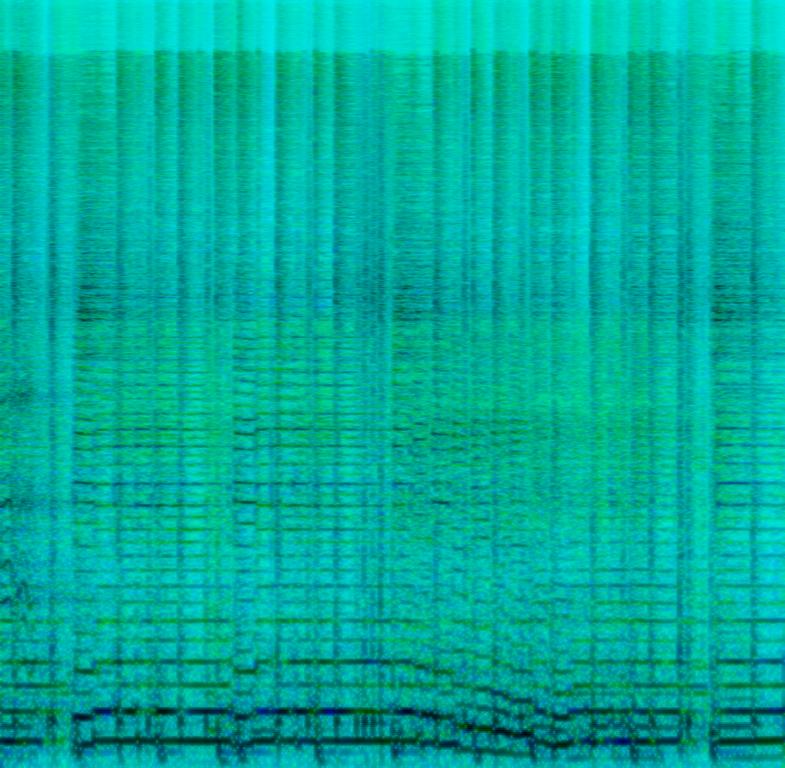
A male singer sings this cool spirited melody. The song is medium tempo with a steady drumming rhythm, guitar playing lead, guitar strumming, strong bass line and various percussion hits. The song is exciting and energetic. The song has poor audio quality.